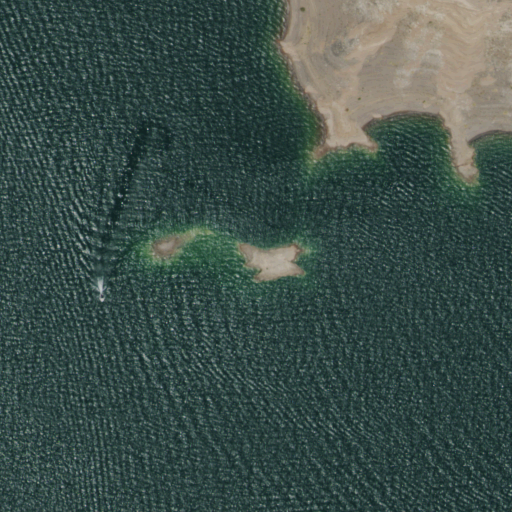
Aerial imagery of island in Nevada named Weather Raft (historical) containing open water, grassland, barren land, and herbaceous wetlands